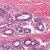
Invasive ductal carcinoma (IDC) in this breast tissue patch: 0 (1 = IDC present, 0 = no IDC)